Question: I need to write a java program to find from a given GPS position 'P', the nearest set (2 positions) of GPS positions(from a set of GPS positions) am GPS position. The situation is illustrated in the figure Here all the positions marked are GPS positions. From the given position 'P', i want to find the set of points which are nearest to 'P', in this case '(B,C)'.

It would be really helpful if anyone could share an algorithm or code snippnet related to this.
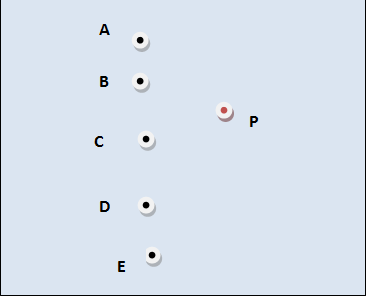
Answer: You have to compute the distance between P and all the other points, then take the min. That was the obvious part.
The difficult part is to compute the distance between two gps coordinate. GPS use the WGS84 geodesic system to represent points on earth.
There is also different ways to compute a distance on a ~sphere (loxodromic distance and great circle distance are the main ones).
Euclidian distance is always false on a sphere (not even close) because at non-zero latitude, 1degLat < 1degLon...
See <URL> for the computation by yourself, or GDAL if you accept a lib which will do it for you.
You can use GDAL to convert points representations in others geodesic systems. You can for instance project points on a plan geodesic system, then use (x,y,z) coordinates, then compute distances (or better: squared distance = x2+y2+z2).
I think the google map api provide an easy to use distance methode for gps coordinate, if by chance your already using it.